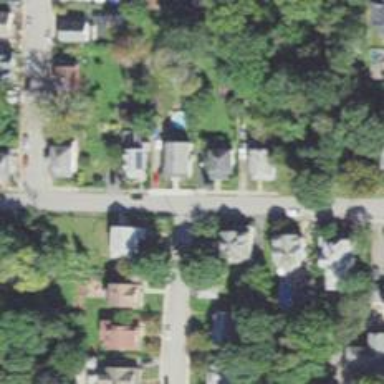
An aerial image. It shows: Residential driveway used as service road.